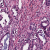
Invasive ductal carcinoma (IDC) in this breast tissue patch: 0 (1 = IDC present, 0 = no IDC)